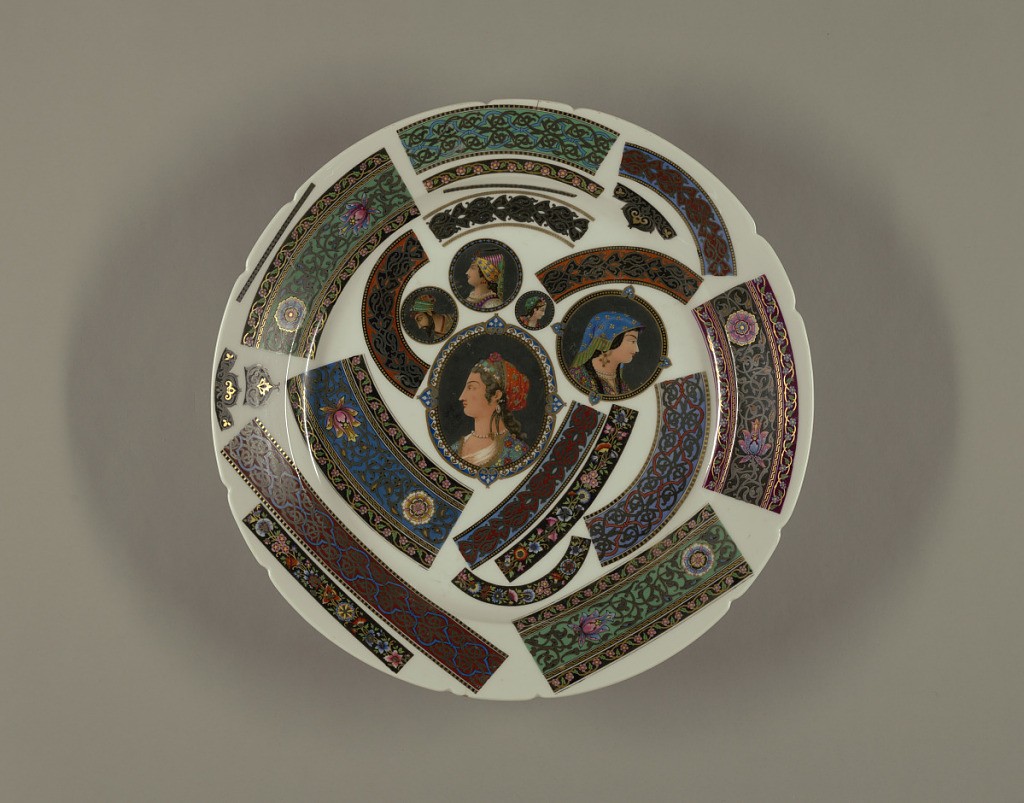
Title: Sample Plate
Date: ca. 1875
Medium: hard paste porcelain, metal-oxide pigment, gold
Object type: plate
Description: A sample pattern plate displays a variety of patterns in numerous colors. This white plate has samples on both the front and back of the plate, including five portraits on the front.